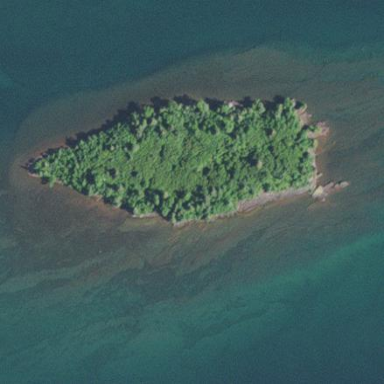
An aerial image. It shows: Islet.